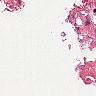
Metastatic tissue present: no